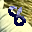
Label: 8